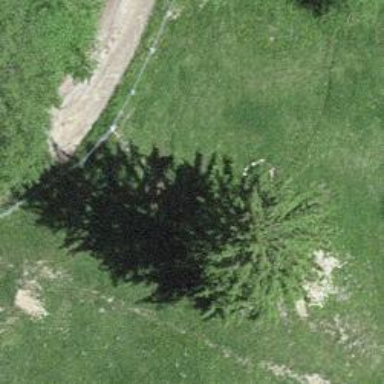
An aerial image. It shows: Needle-leaved tree in nature.